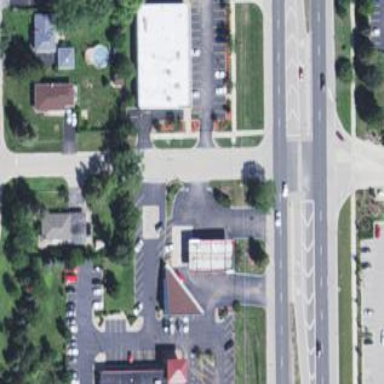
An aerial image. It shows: Fuel station.